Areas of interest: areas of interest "Industrial Park"
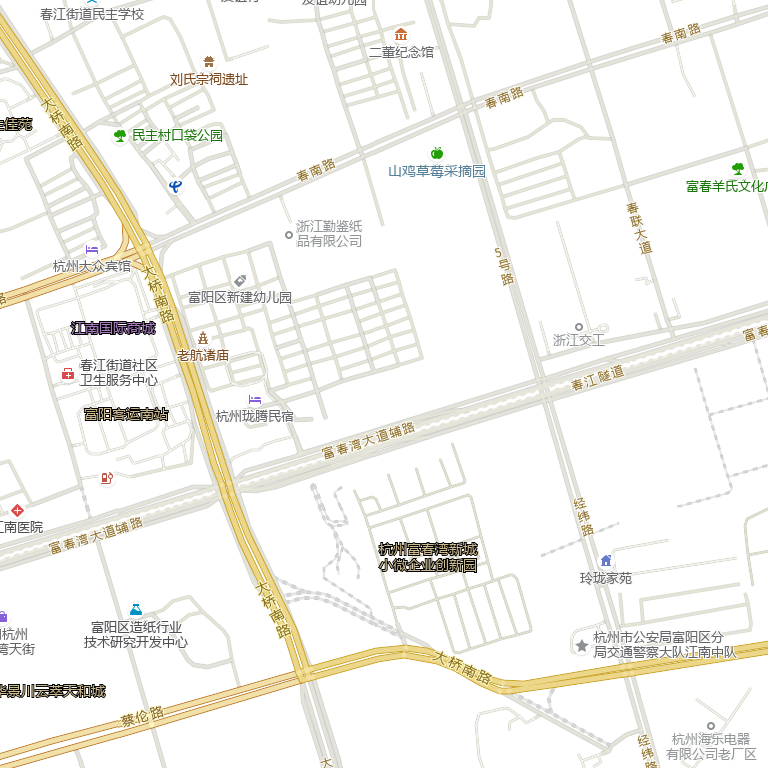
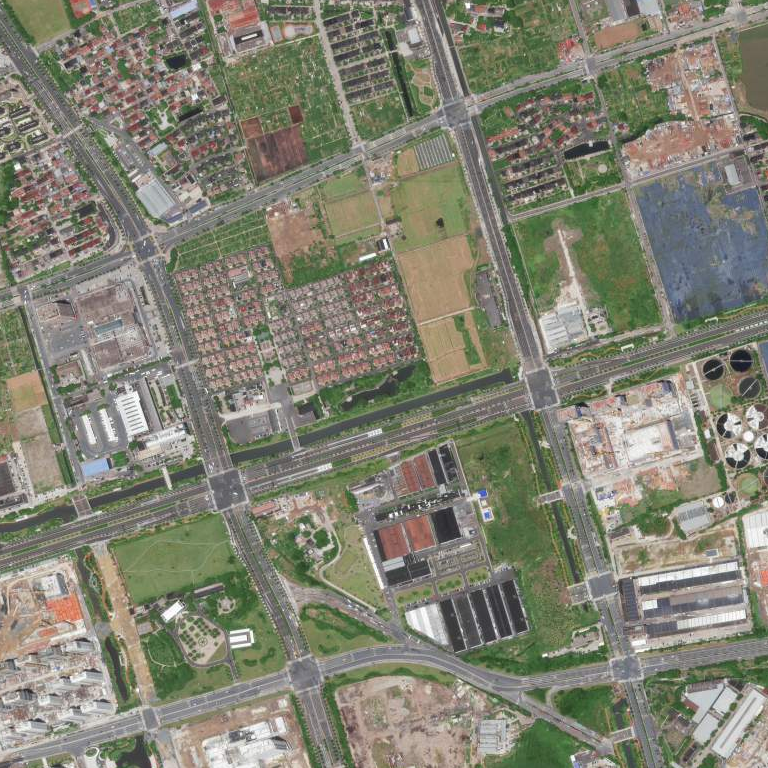